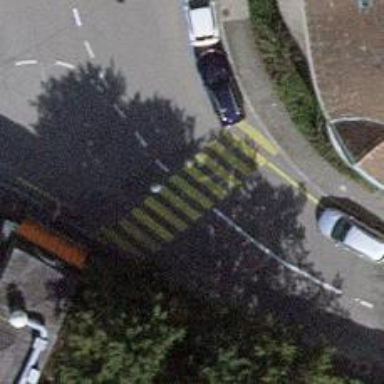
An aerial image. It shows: Zebra crossing on the road.